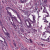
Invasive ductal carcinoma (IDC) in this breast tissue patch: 1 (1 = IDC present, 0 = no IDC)